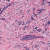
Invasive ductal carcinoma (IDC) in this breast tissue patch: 1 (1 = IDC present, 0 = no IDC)